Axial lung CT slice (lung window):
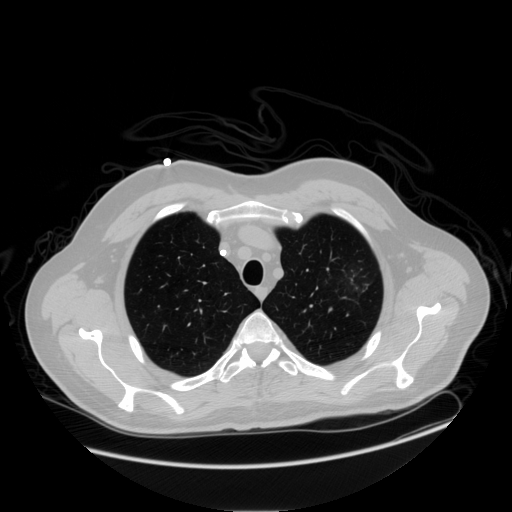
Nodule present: no